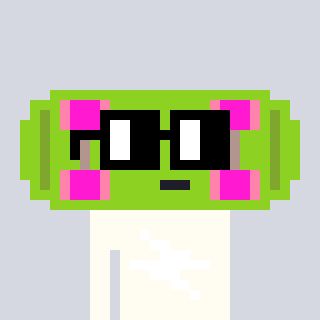
a pixel art character with square black glasses, a skateboard-shaped head and a grayscale-colored body on a cool background